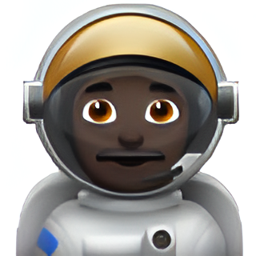
Name: male astronaut type 6
Emoji: 👨🏿‍🚀
Group: People & Body
Sub-group: person-role